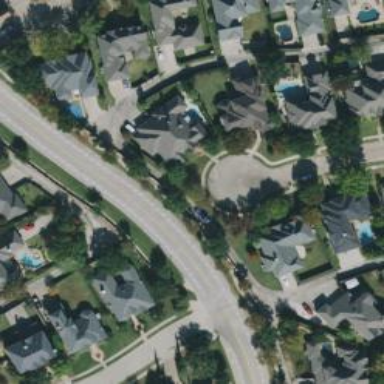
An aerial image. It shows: Circle-shaped turning circle on the road.